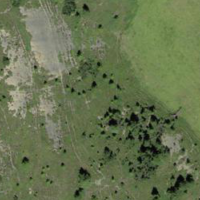
EUNIS habitat code: 26
Species observed at this site:
Aricia artaxerxes